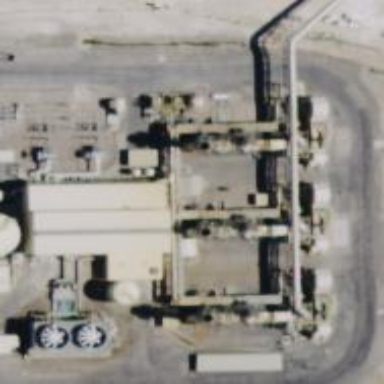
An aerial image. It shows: Gas-powered generator. It is gas turbine type generator.